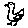
Label: bird